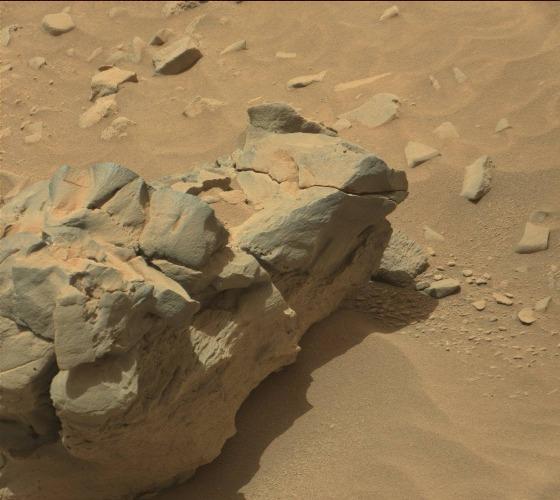
Terrain classes present: Gravel / Sand / Soil, Rock, Shadow